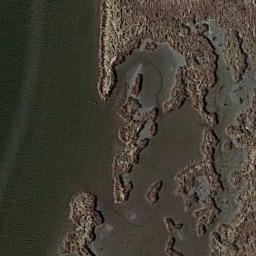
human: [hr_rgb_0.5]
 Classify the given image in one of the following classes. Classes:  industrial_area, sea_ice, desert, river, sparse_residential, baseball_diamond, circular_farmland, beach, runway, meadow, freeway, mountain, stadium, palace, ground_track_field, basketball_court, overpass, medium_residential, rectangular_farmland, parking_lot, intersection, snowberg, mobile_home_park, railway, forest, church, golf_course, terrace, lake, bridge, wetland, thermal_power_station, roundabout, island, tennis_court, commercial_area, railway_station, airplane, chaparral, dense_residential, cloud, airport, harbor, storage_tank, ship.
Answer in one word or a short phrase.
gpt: wetland